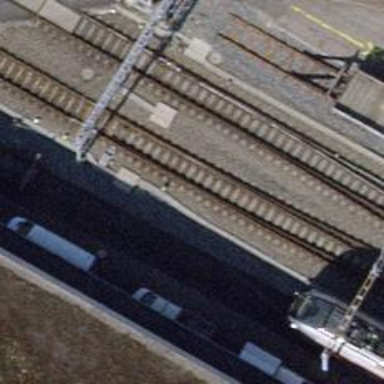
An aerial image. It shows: Siding railway track with one rail.